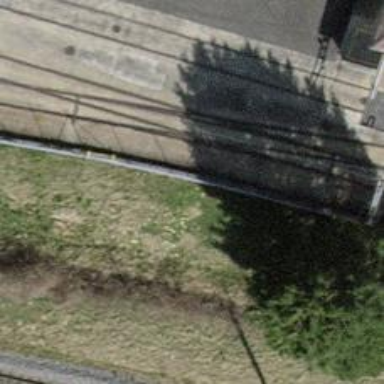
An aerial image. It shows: Railway switch.